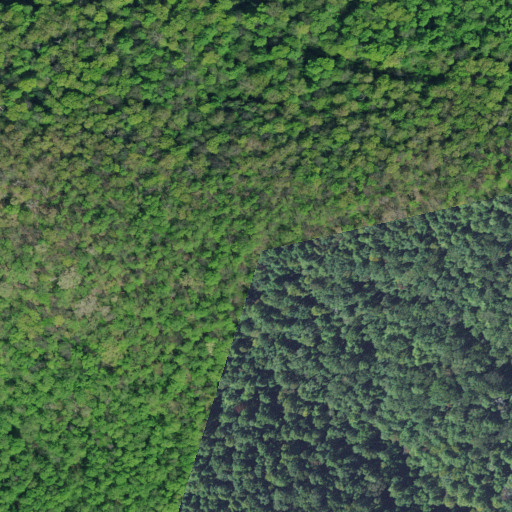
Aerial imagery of mountain in North Carolina named Evans Mountain containing deciduous forest and mixed forest